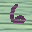
Label: 6